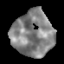
Tissue: lung
Cell type: Myeloid cells
Senescence score: 0.2299
Nuclear area (px): 1830
Mean DAPI intensity: 131.991